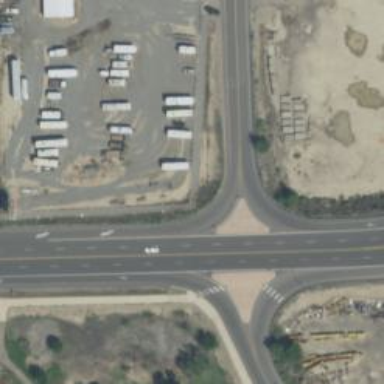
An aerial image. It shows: Primary link highway with asphalt surface.